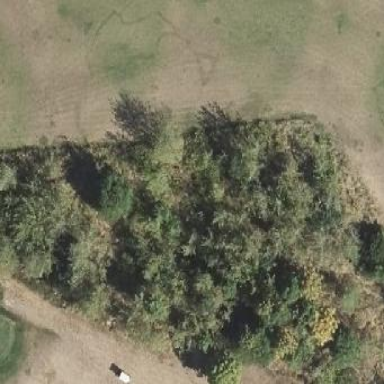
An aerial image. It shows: Golf rough area.